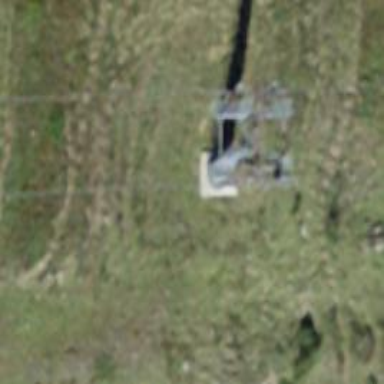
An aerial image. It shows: Pylon for aerialway.